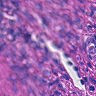
Metastatic tissue present: yes